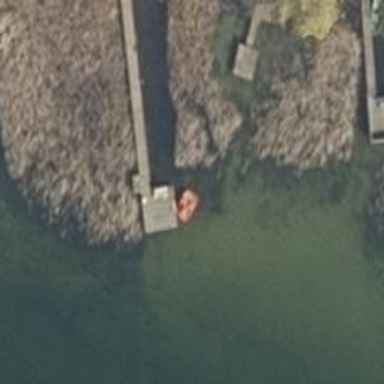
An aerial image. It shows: Man-made pier.